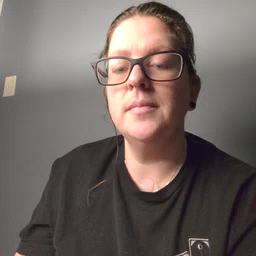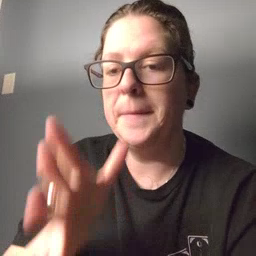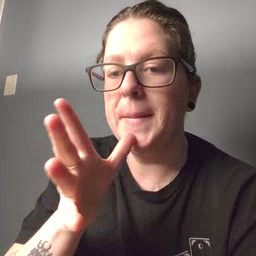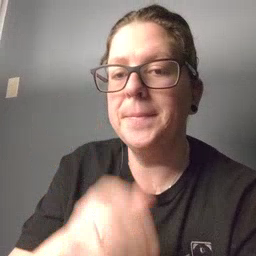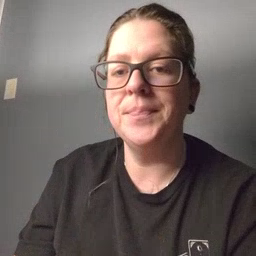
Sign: mom